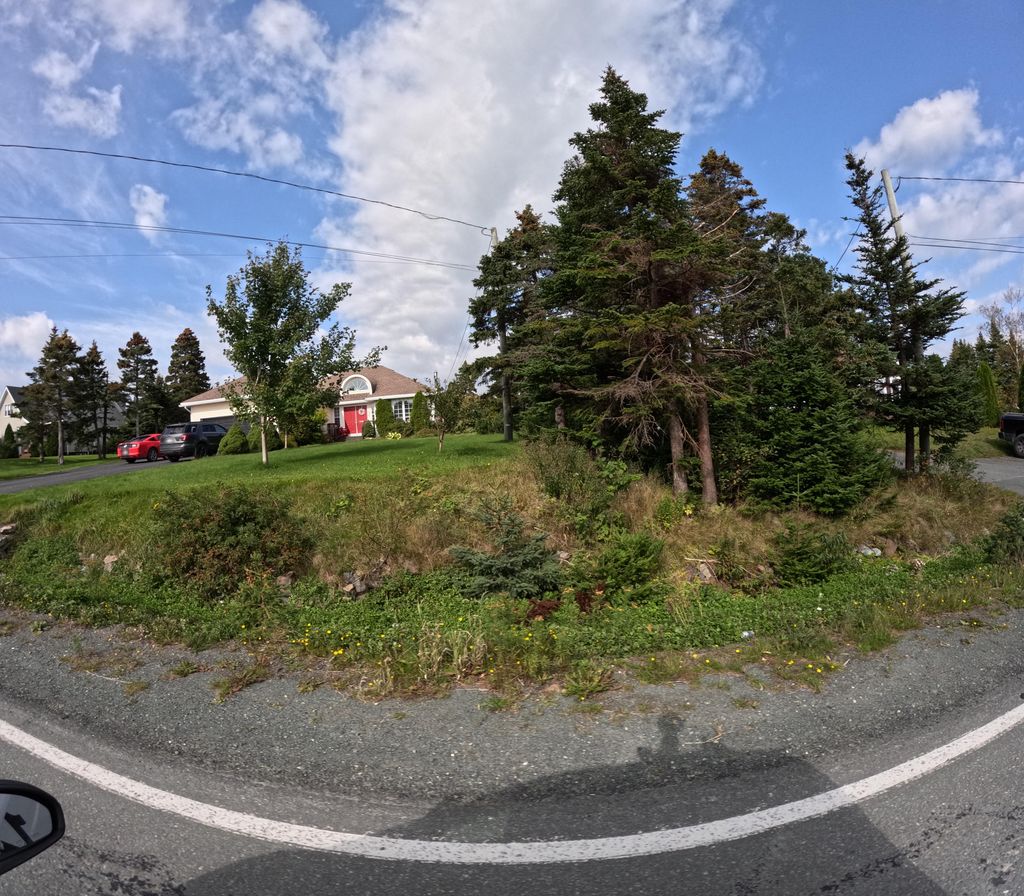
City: st_johns